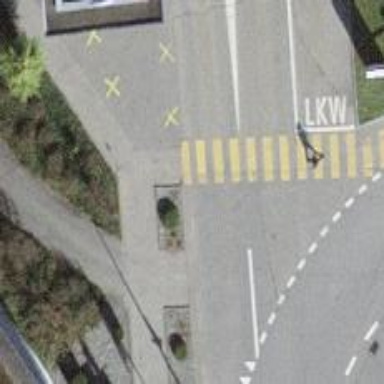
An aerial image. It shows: Uncontrolled zebra crossing with notable zebra markings.